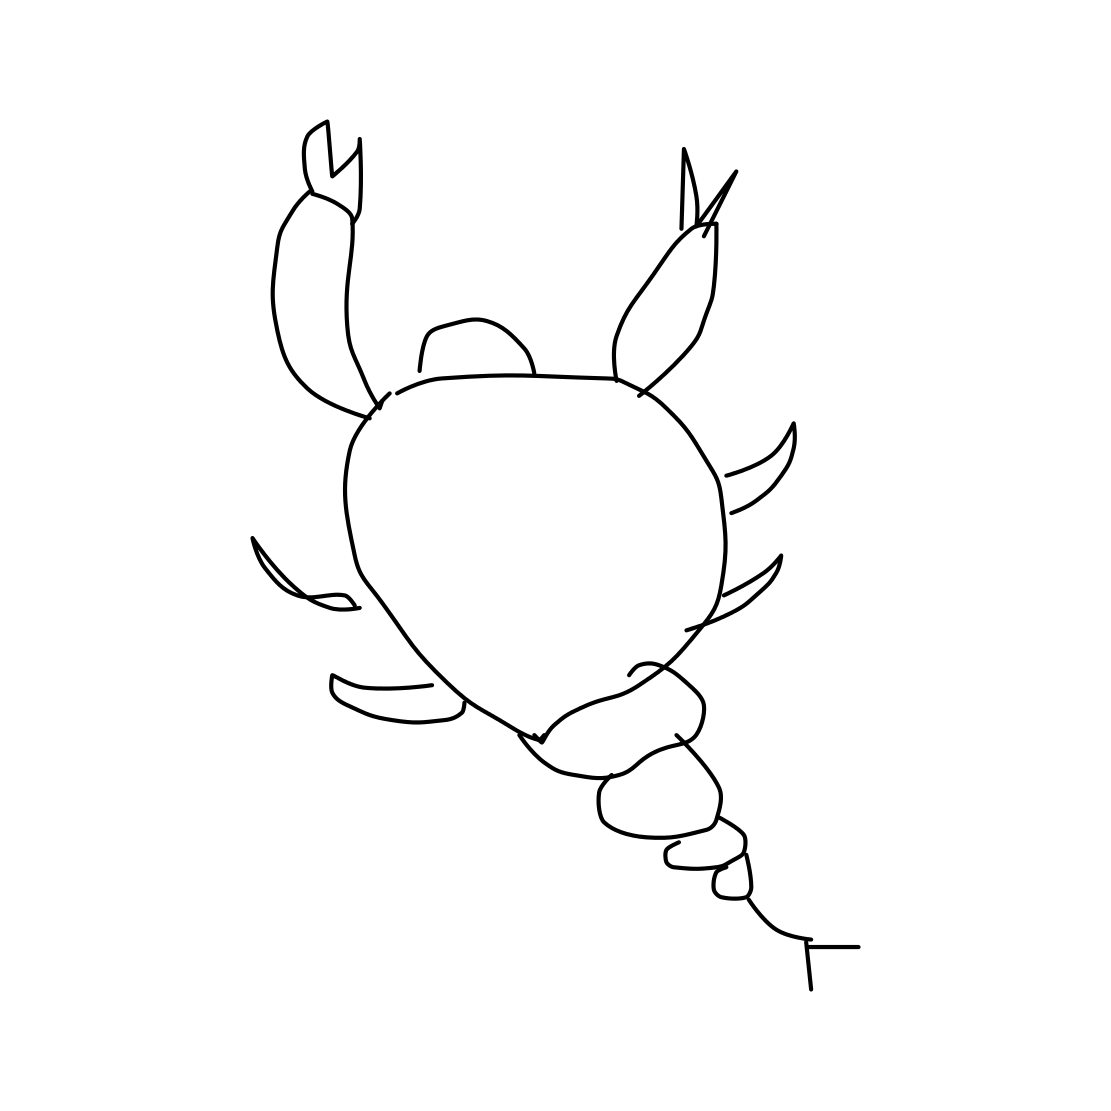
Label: scorpion